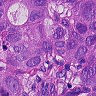
Metastatic tissue present: yes